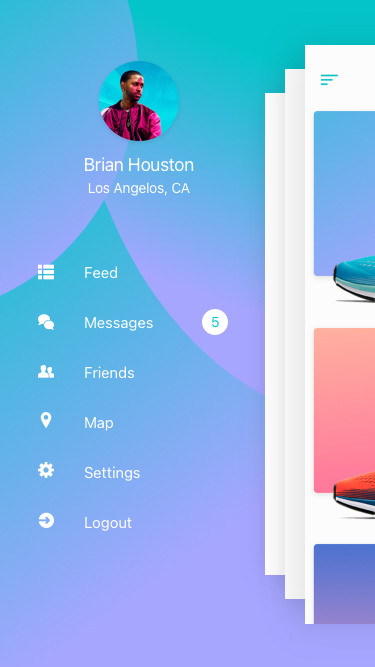
Text in this UI design:
Brian Houston
Los Angelos, CA
Feed
Messages
Friends
Map
Settings
Logout
5